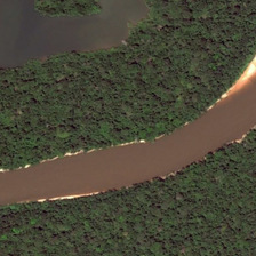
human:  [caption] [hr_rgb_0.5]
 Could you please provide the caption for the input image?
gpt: Next to the muddy river is a U-shaped pond.

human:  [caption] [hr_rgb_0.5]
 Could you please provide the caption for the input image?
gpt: The muddy river is next to the U-shaped pond.

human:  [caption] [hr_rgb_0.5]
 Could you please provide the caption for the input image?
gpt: There is a black pond in the forest next to this brown river.

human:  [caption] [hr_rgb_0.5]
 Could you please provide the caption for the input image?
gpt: There is a black pond in the forest beside the brown river.

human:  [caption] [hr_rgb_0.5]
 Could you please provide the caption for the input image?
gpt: The muddy river is near a U-shaped pond.